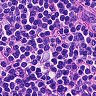
Metastatic tissue present: no